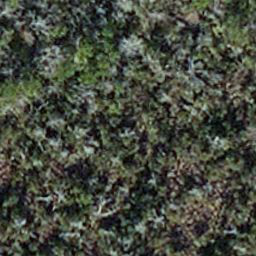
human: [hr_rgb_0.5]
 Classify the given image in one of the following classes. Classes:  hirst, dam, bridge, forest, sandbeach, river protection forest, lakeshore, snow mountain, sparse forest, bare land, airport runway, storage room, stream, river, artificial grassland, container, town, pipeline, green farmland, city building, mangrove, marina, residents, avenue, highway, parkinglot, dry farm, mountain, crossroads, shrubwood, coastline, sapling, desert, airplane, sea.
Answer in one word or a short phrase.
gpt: sapling